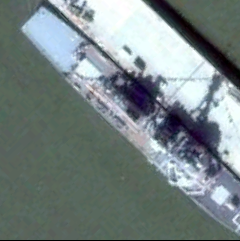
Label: cruiser